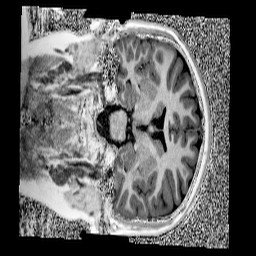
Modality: UNIT1
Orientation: coronal
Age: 10
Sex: female
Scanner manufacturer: siemens
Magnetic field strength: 3 T
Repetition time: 4 s
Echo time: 0.00299 s